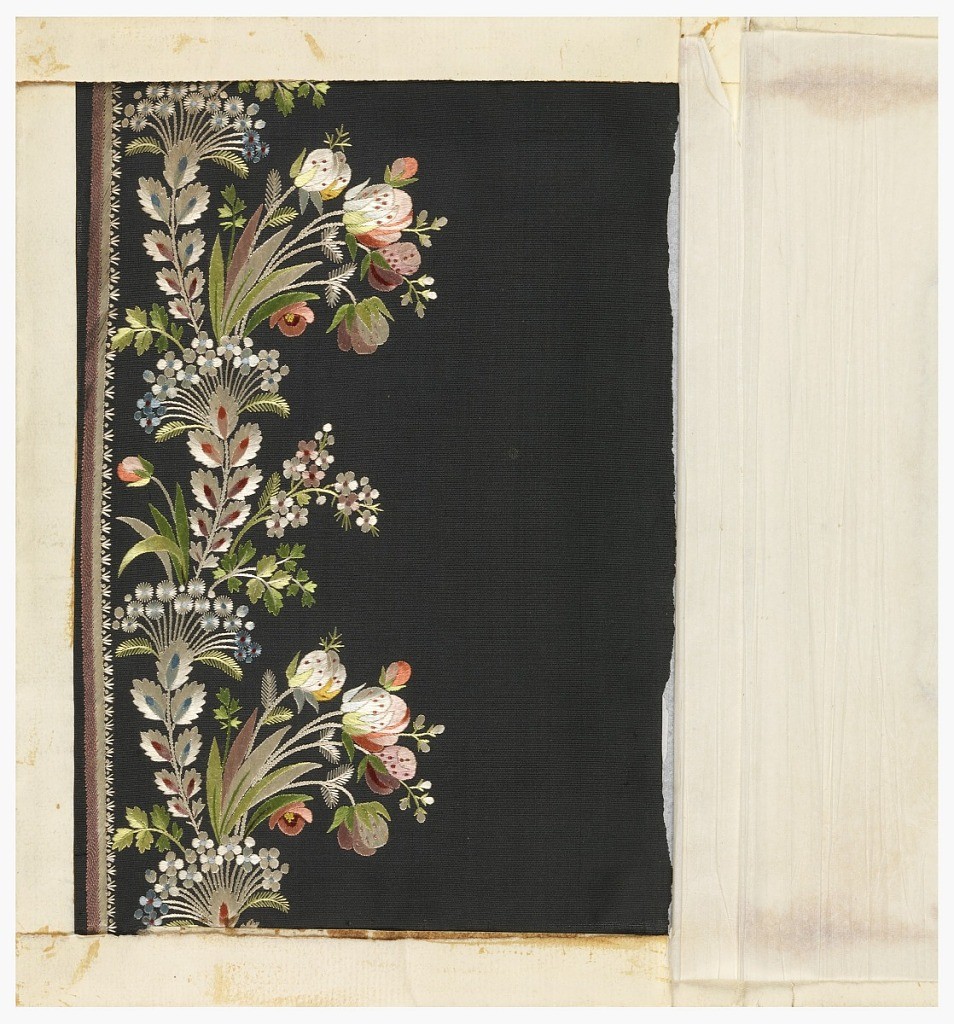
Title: Embroidery sample
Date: late 18th–early 19th century
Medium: silk Technique: embroidered on taffeta
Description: Multicolored silk embroidery in a floral design on a black ground.